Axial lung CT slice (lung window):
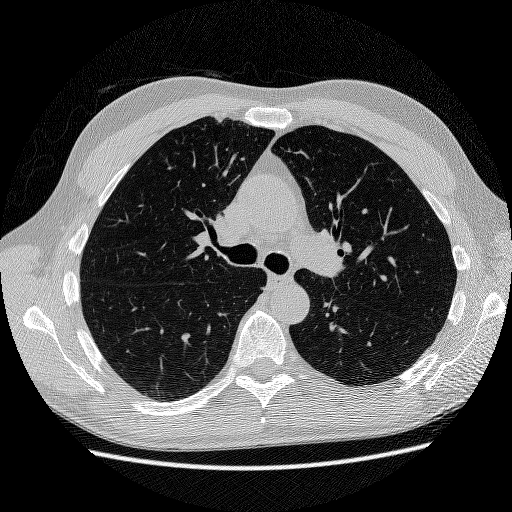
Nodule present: no